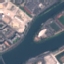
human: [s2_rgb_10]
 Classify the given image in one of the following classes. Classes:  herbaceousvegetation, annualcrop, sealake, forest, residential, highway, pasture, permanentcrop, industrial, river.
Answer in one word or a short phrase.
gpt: River